Field crop: tomato
Growth stage: 1
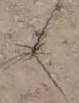
Species: cyperus